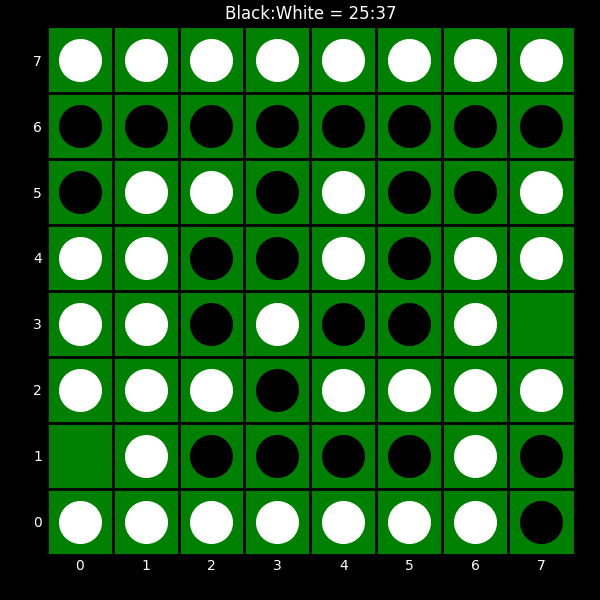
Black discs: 25
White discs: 37